Question: Here is the picture of the desired solution (note round corners):

Here is what I have so far:
<URL>
<URL>
<URL>
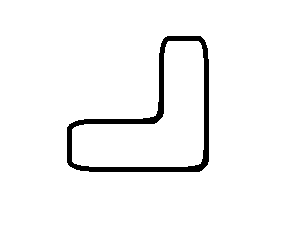
Answer: I don't think I'd ever approach a problem like this with just markup and no images, but since you asked:
<URL>